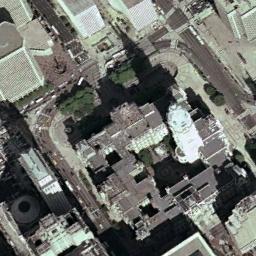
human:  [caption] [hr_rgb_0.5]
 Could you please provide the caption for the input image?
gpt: The church is surrounded by some buildings .

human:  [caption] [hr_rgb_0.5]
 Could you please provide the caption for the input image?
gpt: This is a church that looks like a cross from above .

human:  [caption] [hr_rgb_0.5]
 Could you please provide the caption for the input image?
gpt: The church with a tower and the rest of the church has some gray roofs .

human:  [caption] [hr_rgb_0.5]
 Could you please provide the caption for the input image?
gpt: A cathedral with a brown roof, Surrounded by buildings and roads and trees with many cars .

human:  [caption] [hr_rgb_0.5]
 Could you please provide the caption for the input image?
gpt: There are many buildings near the church .